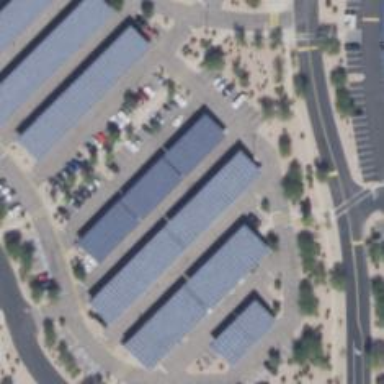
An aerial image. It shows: Solar photovoltaic panel on the roof of building used as solar power generator.